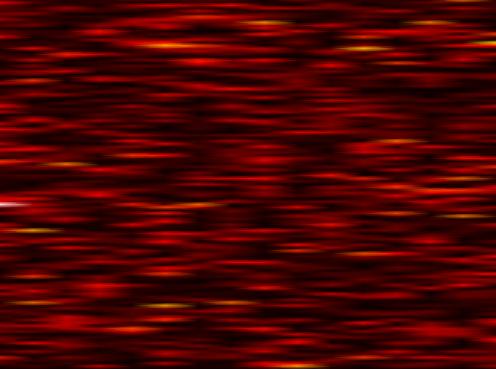
Label: OFDM